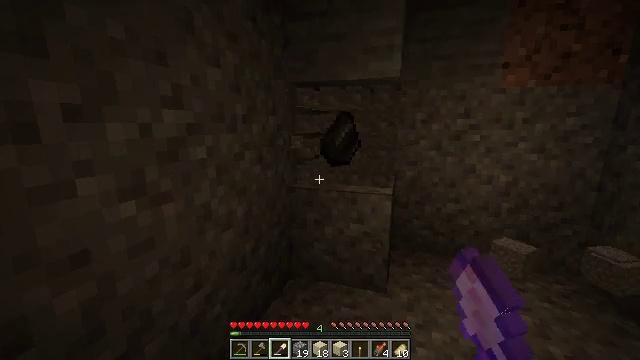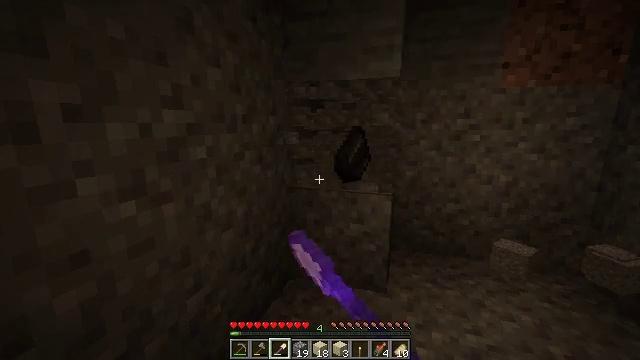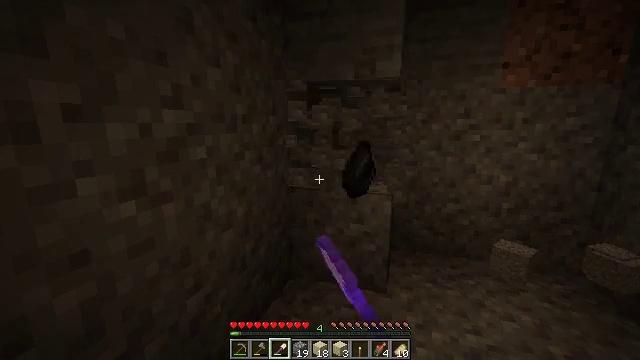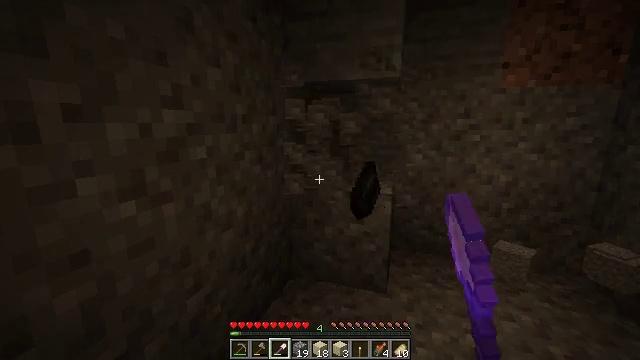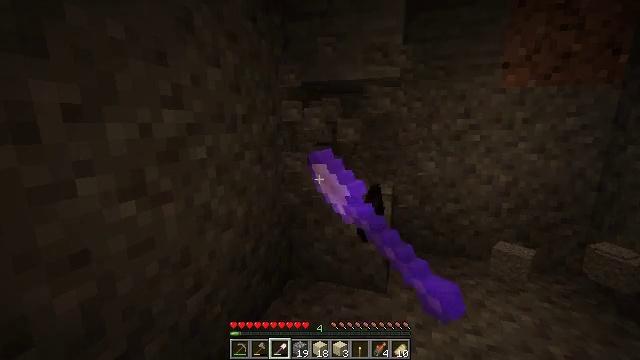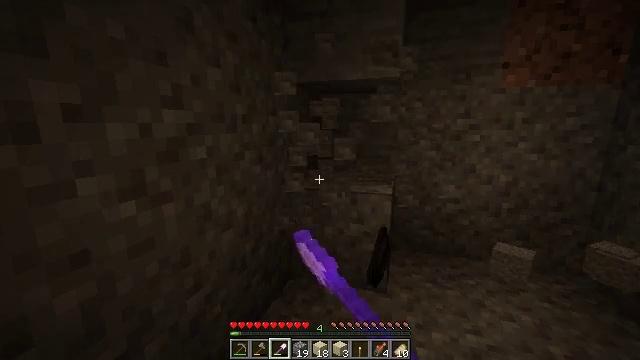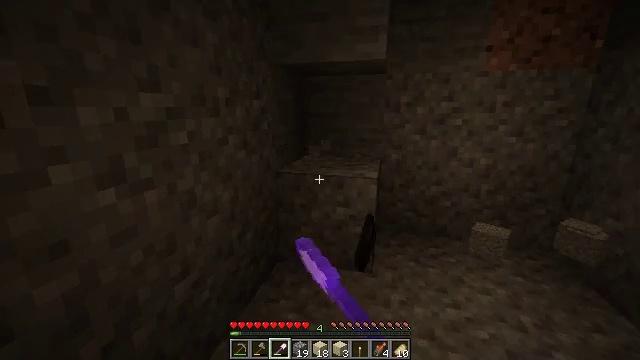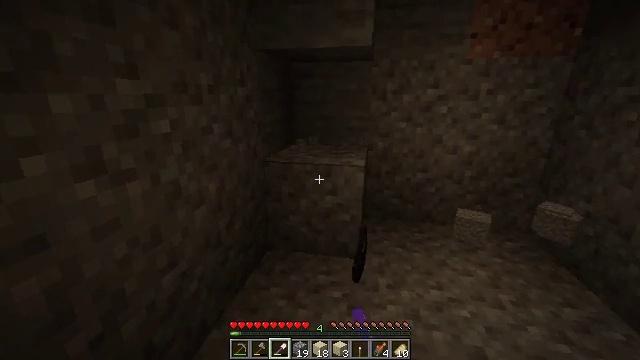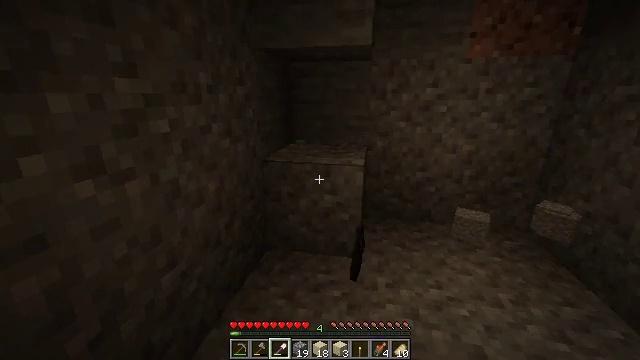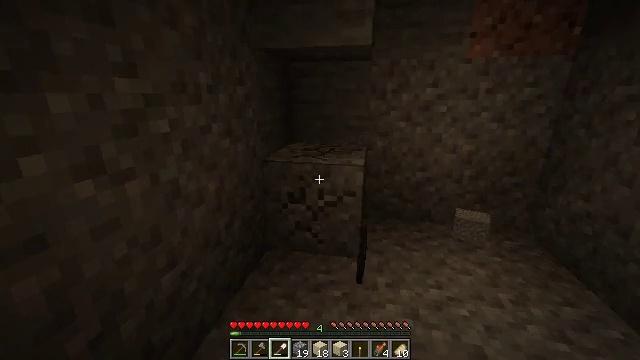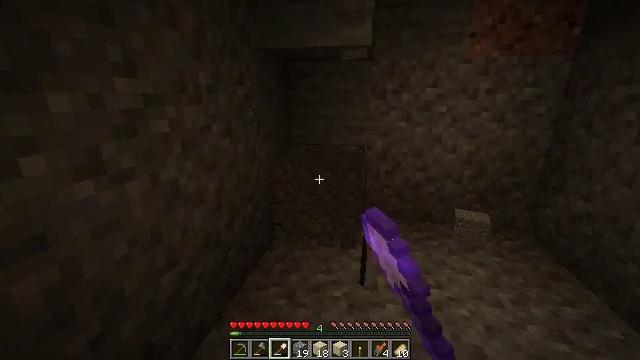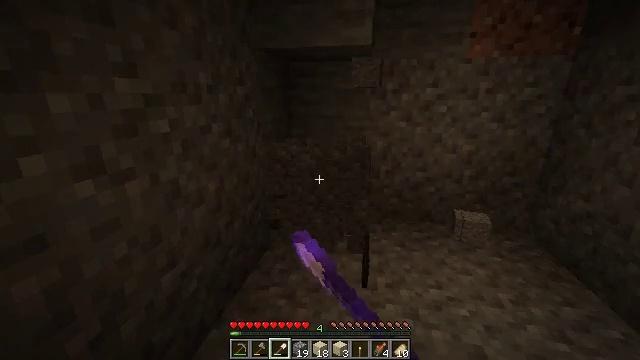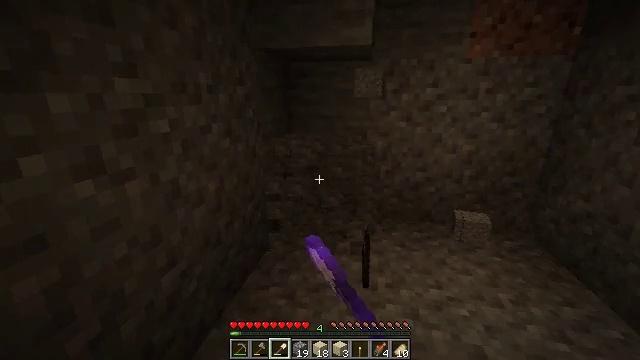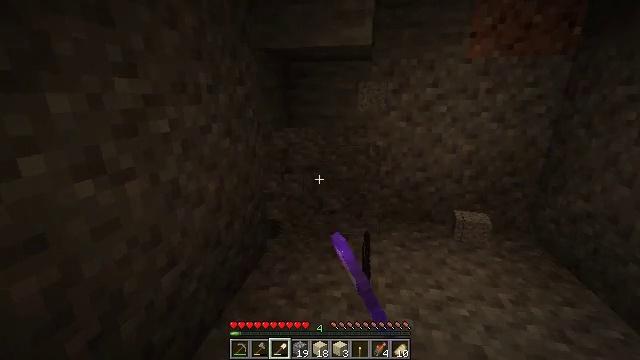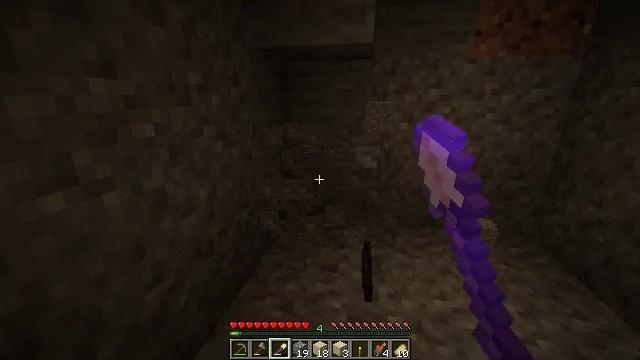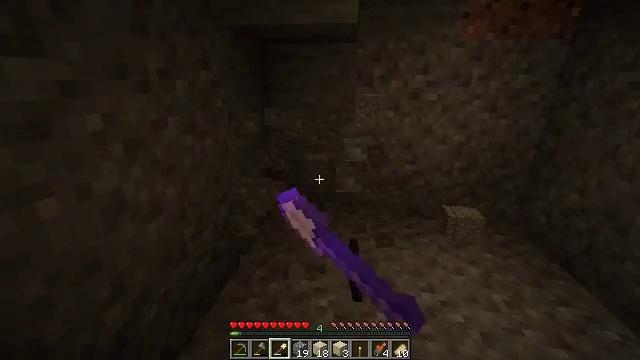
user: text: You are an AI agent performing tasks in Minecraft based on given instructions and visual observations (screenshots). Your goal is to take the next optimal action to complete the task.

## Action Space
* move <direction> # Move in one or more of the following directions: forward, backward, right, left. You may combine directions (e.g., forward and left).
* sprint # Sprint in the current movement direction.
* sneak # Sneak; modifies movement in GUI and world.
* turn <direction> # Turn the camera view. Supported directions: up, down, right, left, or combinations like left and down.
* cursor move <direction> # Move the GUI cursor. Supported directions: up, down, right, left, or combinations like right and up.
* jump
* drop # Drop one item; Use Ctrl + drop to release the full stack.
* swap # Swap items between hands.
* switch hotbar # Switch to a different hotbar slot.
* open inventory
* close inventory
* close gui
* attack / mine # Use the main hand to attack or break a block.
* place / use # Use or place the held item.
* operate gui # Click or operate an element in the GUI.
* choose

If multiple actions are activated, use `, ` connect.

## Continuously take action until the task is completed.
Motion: motion action
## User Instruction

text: Break the gravel block.
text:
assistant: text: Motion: attack / mine
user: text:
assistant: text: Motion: attack / mine
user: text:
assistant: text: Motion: attack / mine
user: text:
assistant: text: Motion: attack / mine
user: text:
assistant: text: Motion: attack / mine
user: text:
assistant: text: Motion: turn right and down
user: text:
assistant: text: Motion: turn right and down
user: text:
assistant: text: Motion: no_op
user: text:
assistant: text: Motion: attack / mine
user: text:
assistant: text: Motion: attack / mine
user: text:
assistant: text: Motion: attack / mine
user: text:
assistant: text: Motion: attack / mine
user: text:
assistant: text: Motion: move forward, attack / mine
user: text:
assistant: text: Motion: move forward
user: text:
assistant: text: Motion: move forward, turn right and down
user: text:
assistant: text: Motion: move forward, turn right and down
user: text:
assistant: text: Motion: move forward, turn right and down
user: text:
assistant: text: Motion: turn right and down
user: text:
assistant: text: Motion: no_op
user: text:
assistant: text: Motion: attack / mine
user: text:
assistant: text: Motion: attack / mine
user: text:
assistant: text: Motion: attack / mine
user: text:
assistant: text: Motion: attack / mine
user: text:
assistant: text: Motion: attack / mine
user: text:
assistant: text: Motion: attack / mine
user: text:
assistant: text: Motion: turn left and up, attack / mine
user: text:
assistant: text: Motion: turn left and up, attack / mine
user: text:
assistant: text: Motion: turn left and up, attack / mine
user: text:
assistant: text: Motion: attack / mine
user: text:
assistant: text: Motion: attack / mine